Question: I recently started to get familiar with web application development and struggle with a basic css layout question.
The desired layout is a central area overlapping several background elements.
See here:
This image shows the desired layout:

I have also hacked it on codepen:
<URL>
Where I use html divs to build the background around the central area.
'''
<div class="page-element">
<div class="element-side"></div>
<div class="element-middle"></div>
<div class="element-side"></div>
</div>
'''
and css to place it like that:
'''
.page-element {
display: flex;
}
.element-middle {
width: 90%;
}
.element-side {
flex: 1;
}
'''
But the way I did it there doesn't look like proper layout style.
What is the right way in modern css to do such a layout?
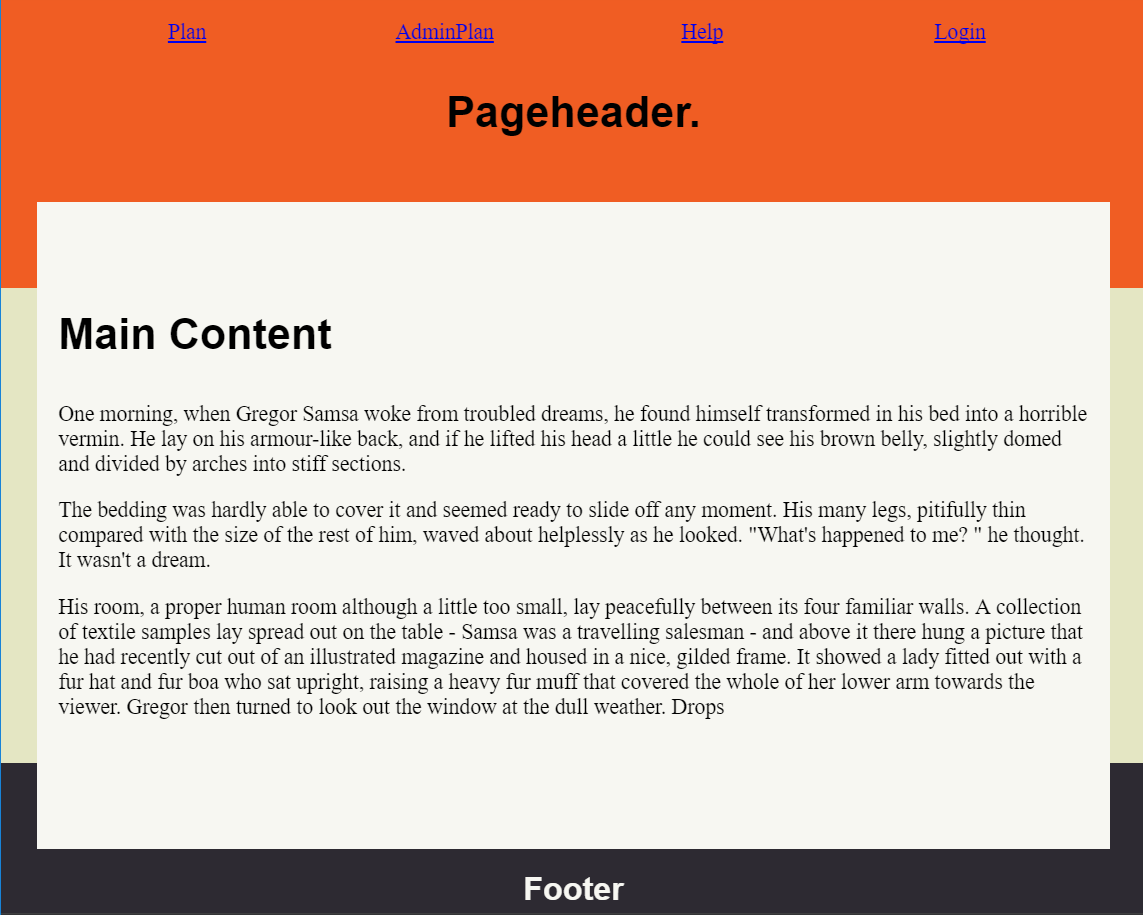
Answer: Since most of your structure is fine I kept it, and the major changes is how to create the left/right gutter and the overflow on the header/footer.
For the left/right gutter I simply removed the 'side' elements, kept the 'width: 90%' and used 'margin: 0 auto' to horizontally get things centered.
For the header/footer overflow I removed the 'below-nav'/'footer1' elements, added pseudo elements on the main (done with CSS only) and an extra bottom/top padding on the header/footer so the pseudo won't overlap their content.
'''
.nav1, .nav2, .nav1 > div {
display: flex;
background: #f05d23;
}
.nav-elem {
flex: 1;
}
.nav1 > div, .nav2 > div {
margin: 0 auto; /* added, center horiz. */
width: 90%;
text-align: center;
padding: 1em;
box-sizing: border-box;
}
.nav2 > div {
padding-bottom: 3em; /* added, avoid overlap */
}
.main {
position: relative;
display: flex;
background: #e4e6c3;
}
.main::before, .main::after { /* added, create overflow */
content: '';
position: absolute;
left: 5%;
width: 90%;
height: 3em;
background: #f7f7f2;
}
.main::before {
top: 100%;
}
.main::after {
bottom: 100%;
}
.main section {
margin: 0 auto; /* added, center horiz. */
width: 90%;
padding: 1em;
box-sizing: border-box;
background: #f7f7f2;
}
.footer {
display: flex;
background: #2d2a32;
}
.footer section {
margin: 0 auto; /* added, center horiz. */
width: 90%;
padding: 1em;
padding-top: 4em; /* added, avoid overlap */
box-sizing: border-box;
text-align: center;
color: #f7f7f2;
}
body {
padding: 0;
margin: 0;
}
h1, h2 {
font: bold 2em Sans-Serif;
margin: 0 0 1em 0;
}
h2 {
font-size: 1.5em;
}
p {
margin: 0 0 1em 0;
}
'''
'''
<div class="nav1">
<div>
<div class="nav-elem"><a href="#">Plan</a></div>
<div class="nav-elem"><a href="#">AdminPlan</a></div>
<div class="nav-elem"><a href="#">Help</a></div>
<div class="nav-elem"><a href="#">Login</a></div>
</div>
</div>
<div class="nav2">
<div>
<h1>Pageheader.</h1></div>
</div>
<div class="main">
<section>
<h1>Main Content</h1>
<p>One morning, when Gregor Samsa woke from troubled dreams, he found himself transformed in his bed into a horrible vermin. He lay on his armour-like back, and if he lifted his head a little he could see his brown belly, slightly domed and divided by
arches into stiff sections.</p>
<p>The bedding was hardly able to cover it and seemed ready to slide off any moment. His many legs, pitifully thin compared with the size of the rest of him, waved about helplessly as he looked. "What's happened to me? " he thought. It wasn't a dream.</p>
<p>His room, a proper human room although a little too small, lay peacefully between its four familiar walls. A collection of textile samples lay spread out on the table - Samsa was a travelling salesman - and above it there hung a picture that he had
recently cut out of an illustrated magazine and housed in a nice, gilded frame. It showed a lady fitted out with a fur hat and fur boa who sat upright, raising a heavy fur muff that covered the whole of her lower arm towards the viewer. Gregor then
turned to look out the window at the dull weather. Drops</p>
</section>
</div>
<div class="footer">
<section>
<h2>Footer</h2>
<p>Whatever goes into a page </p>
</section>
</div>
'''
---
'.footer section''padding-top: 4em;''padding: 4em 1em 1em;''/* top | horizontal | bottom */'